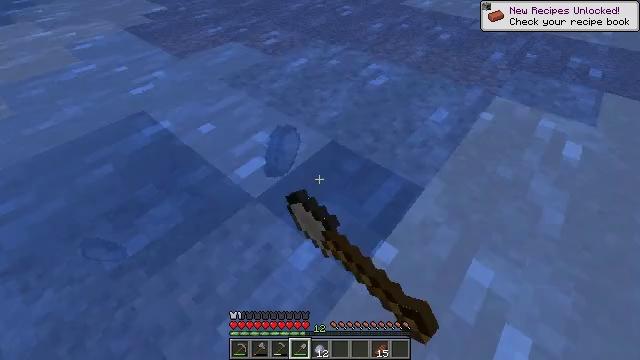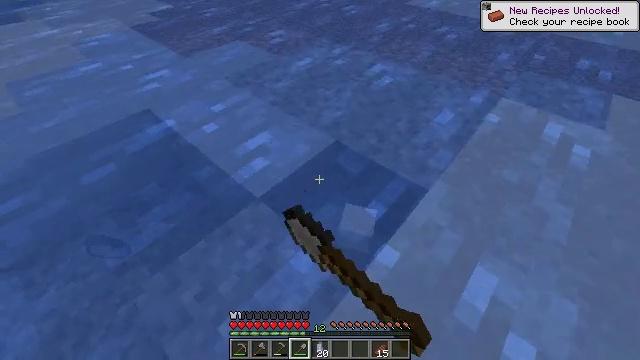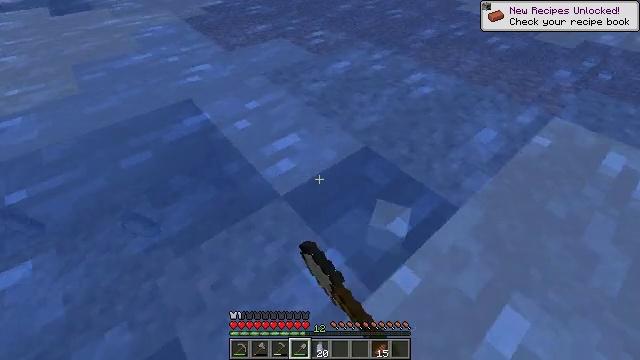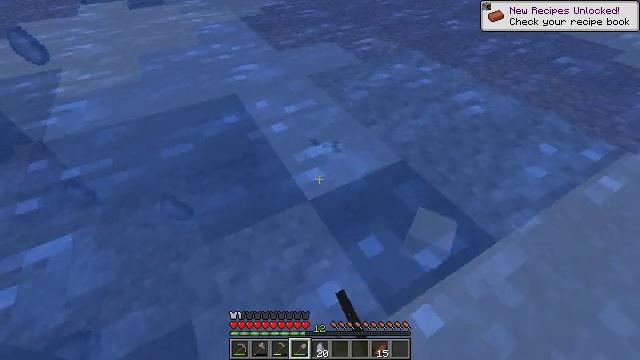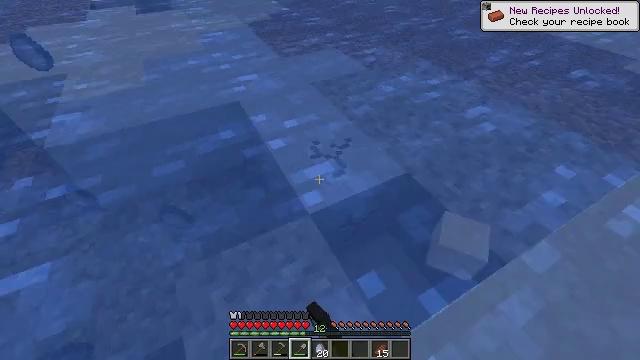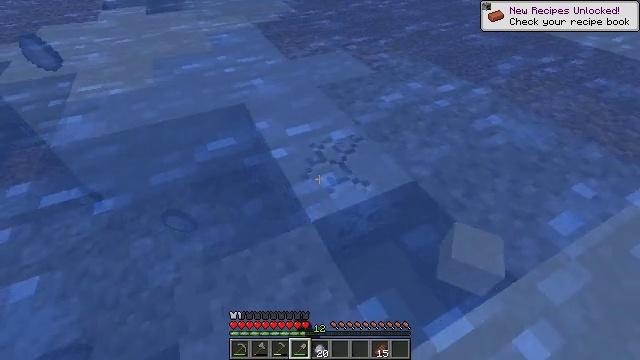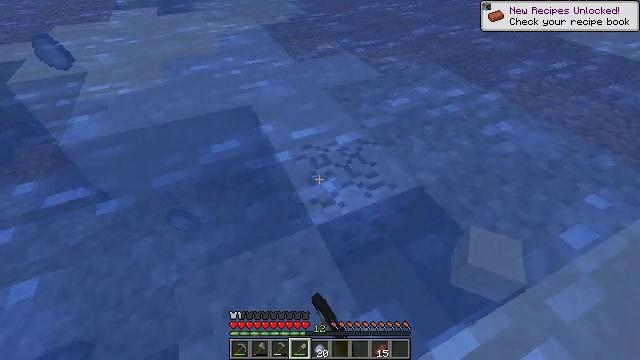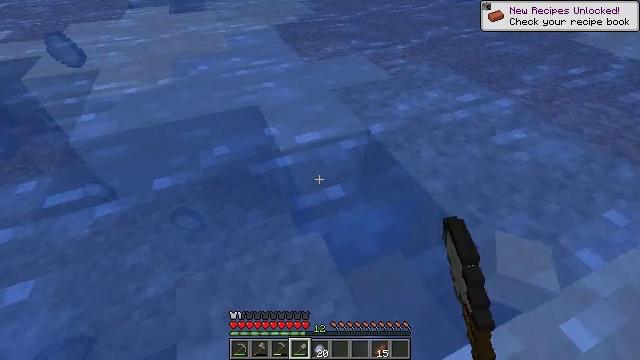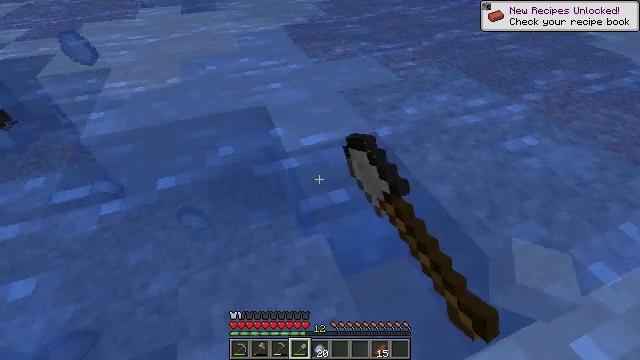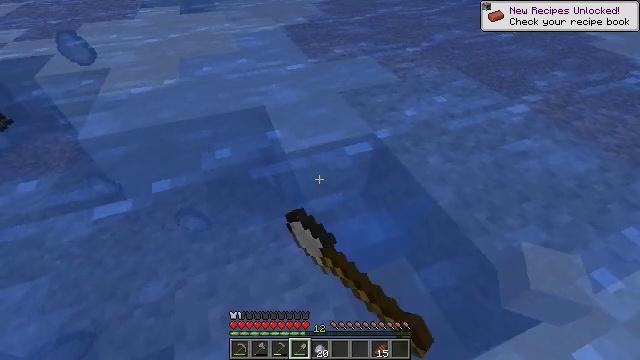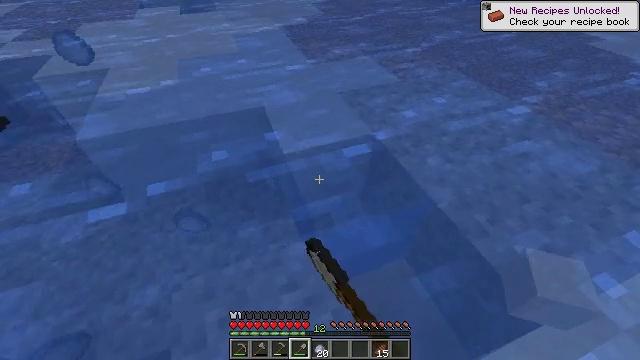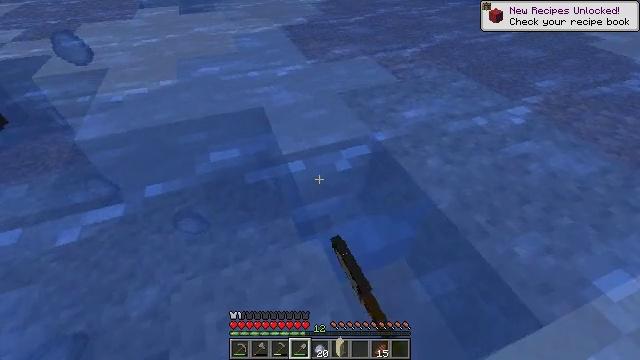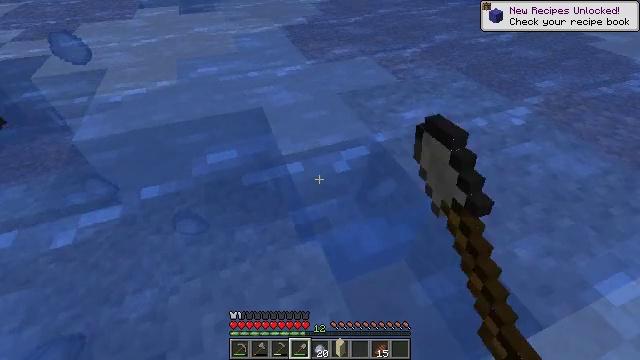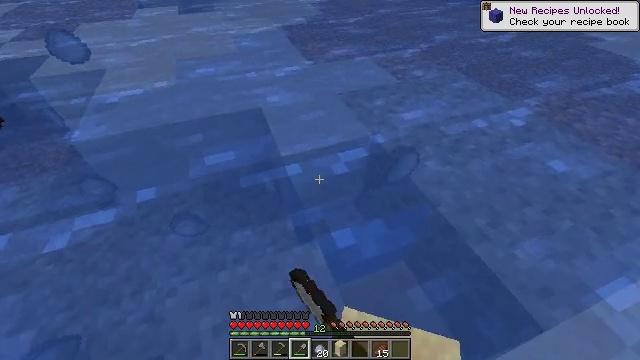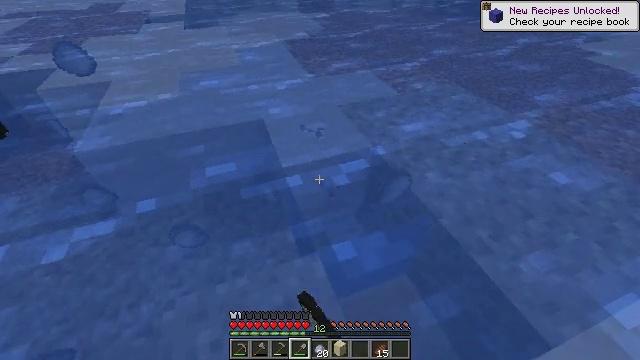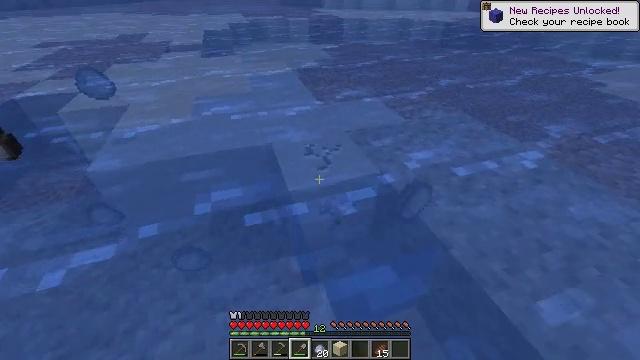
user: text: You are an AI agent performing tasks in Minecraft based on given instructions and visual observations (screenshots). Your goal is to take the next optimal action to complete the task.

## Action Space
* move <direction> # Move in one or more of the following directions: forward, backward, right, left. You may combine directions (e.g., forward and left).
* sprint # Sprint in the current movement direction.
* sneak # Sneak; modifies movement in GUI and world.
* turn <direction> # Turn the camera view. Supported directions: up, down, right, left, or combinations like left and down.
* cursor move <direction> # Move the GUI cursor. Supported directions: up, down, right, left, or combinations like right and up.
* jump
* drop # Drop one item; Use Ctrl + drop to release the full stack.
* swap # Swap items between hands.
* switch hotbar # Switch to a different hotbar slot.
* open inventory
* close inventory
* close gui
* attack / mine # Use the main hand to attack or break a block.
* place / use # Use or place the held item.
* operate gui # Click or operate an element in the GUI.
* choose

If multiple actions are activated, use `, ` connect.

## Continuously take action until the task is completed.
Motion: motion action
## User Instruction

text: Break the clay block to collect it.
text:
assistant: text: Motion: move forward, turn left, attack / mine
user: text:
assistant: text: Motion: move forward, turn left, attack / mine
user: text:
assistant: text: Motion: move forward, turn left, attack / mine
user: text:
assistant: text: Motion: move forward, turn left, attack / mine
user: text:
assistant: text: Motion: turn left, attack / mine
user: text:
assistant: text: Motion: turn left, attack / mine
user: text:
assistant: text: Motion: turn left, attack / mine
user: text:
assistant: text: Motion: turn left, attack / mine
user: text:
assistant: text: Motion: attack / mine
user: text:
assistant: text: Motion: attack / mine
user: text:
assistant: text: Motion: attack / mine
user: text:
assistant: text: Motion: attack / mine
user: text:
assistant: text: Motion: attack / mine
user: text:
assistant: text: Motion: move forward, turn up, attack / mine
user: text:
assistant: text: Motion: move forward, turn left and up, attack / mine
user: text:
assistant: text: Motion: move forward, turn up, attack / mine
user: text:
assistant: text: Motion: move forward, attack / mine
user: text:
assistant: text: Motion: move forward, attack / mine
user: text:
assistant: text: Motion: move forward, attack / mine
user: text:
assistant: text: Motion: move forward, attack / mine
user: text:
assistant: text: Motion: attack / mine
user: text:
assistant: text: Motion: turn left, attack / mine
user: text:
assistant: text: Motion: attack / mine
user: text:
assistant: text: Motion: attack / mine
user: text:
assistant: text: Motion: attack / mine
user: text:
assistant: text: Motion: attack / mine
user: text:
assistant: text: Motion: move forward and move right, attack / mine
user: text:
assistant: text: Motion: move forward and move right, attack / mine
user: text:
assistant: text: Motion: move forward and move right, attack / mine, jump
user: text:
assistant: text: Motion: move forward and move right, attack / mine, jump